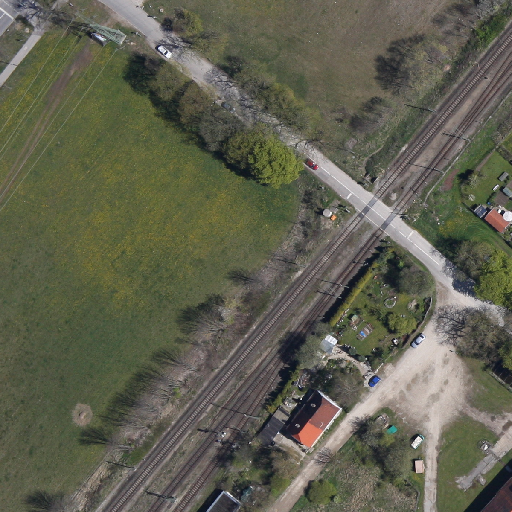
Referring expression: paved road along with tree